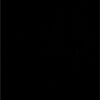
Label: dusty